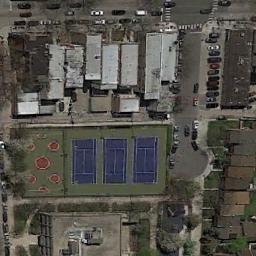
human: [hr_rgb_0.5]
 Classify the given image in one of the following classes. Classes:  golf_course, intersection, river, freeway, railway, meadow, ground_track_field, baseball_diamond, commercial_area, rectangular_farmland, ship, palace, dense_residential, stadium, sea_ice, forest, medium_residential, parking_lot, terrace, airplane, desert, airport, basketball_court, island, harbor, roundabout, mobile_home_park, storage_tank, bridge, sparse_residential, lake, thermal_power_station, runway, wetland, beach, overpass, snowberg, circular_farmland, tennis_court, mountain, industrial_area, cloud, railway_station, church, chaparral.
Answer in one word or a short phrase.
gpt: tennis_court